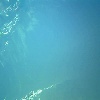
Label: water